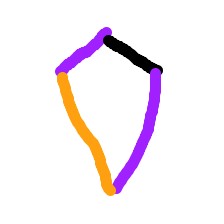
Shape: kite